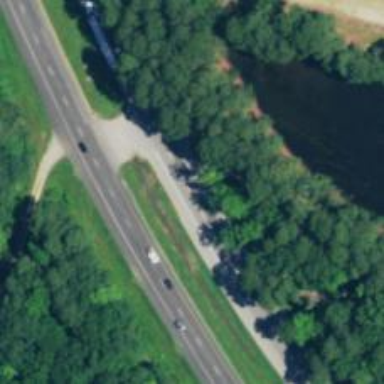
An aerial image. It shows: Asphalt road designated as trunk highway.